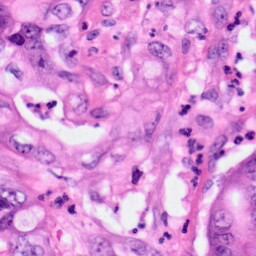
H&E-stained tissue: Pancreatic